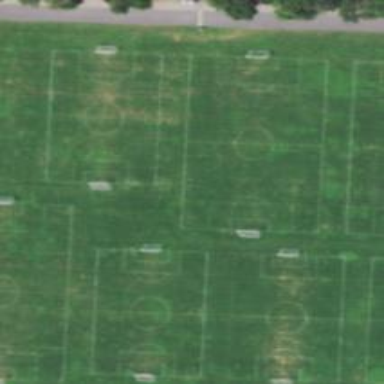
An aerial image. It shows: Soccer pitch for outdoor sports and leisure activities.